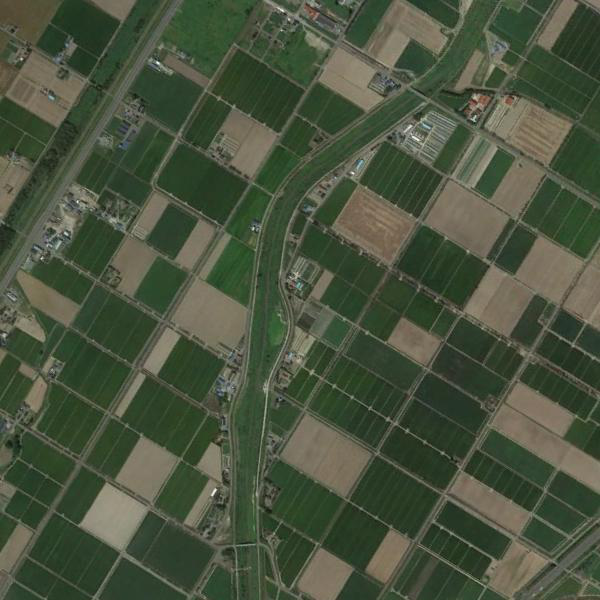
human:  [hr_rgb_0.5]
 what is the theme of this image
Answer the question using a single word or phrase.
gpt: farmland